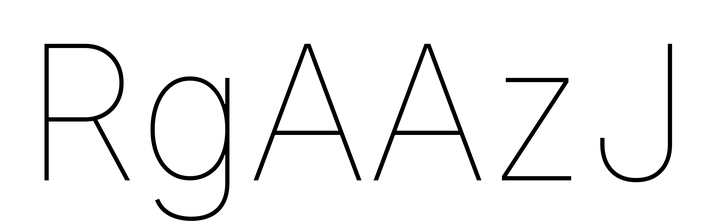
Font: Inter_Thin